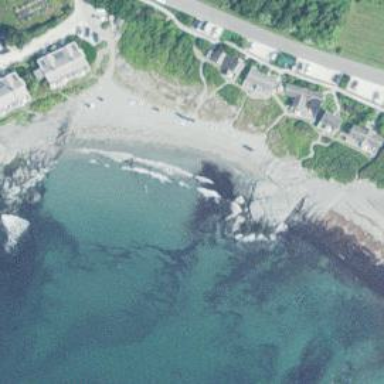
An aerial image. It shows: Natural rock reef.